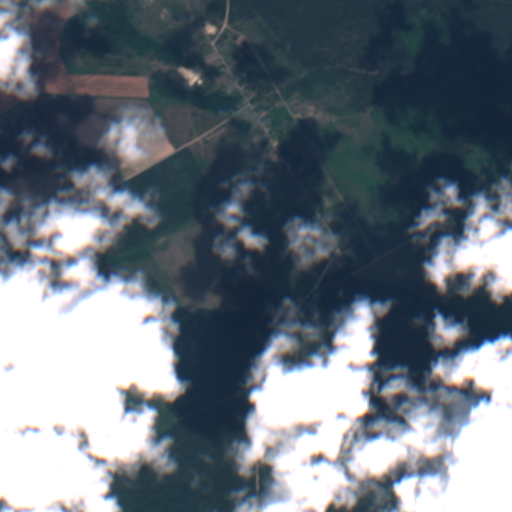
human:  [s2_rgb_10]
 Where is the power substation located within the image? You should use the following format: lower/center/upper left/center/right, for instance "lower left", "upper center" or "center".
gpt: The power substation is located in the lower center of the image.
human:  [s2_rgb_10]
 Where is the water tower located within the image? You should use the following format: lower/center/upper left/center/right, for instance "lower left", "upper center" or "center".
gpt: The water tower is located in the upper center of the image.
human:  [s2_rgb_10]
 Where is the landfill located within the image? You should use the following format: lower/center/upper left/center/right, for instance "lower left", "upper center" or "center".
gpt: There is no landfill in the image.